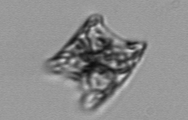
Label: Eucampia